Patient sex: M
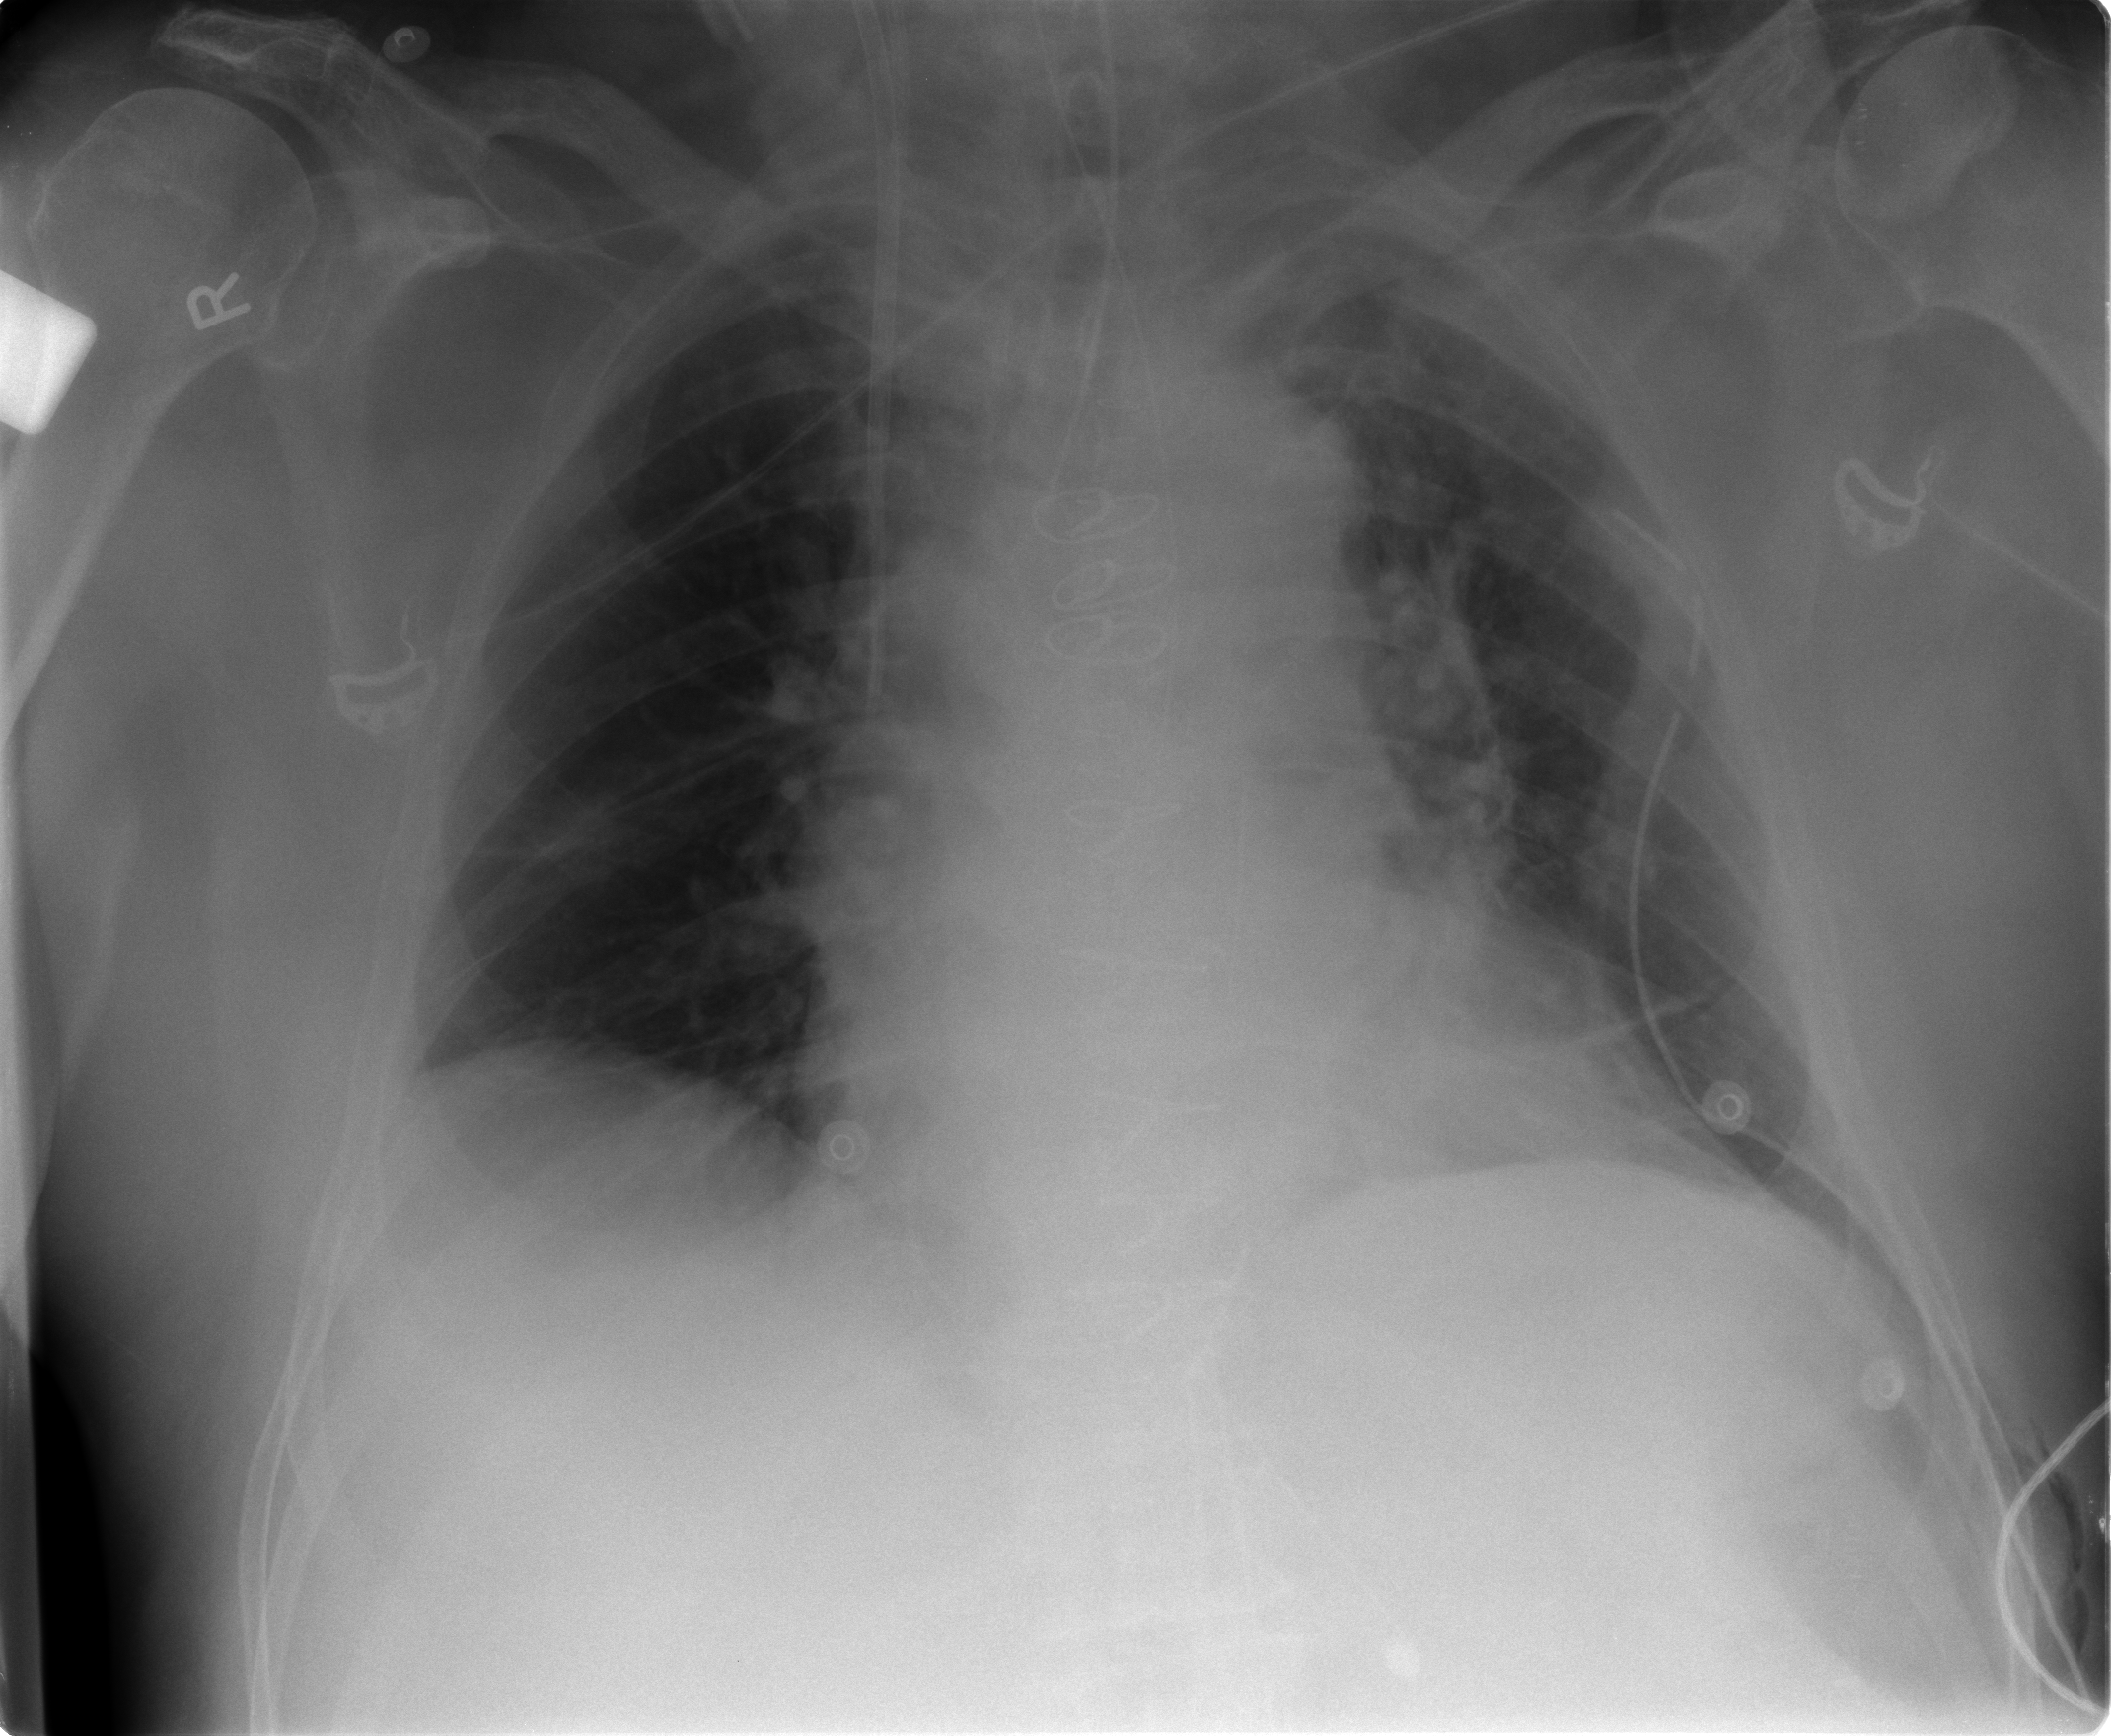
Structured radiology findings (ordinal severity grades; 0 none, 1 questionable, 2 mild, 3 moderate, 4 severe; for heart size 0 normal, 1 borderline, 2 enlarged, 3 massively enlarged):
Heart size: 2
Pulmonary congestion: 3
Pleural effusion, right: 0
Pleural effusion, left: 0
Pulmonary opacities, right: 0
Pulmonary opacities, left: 0
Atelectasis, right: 1
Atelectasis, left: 2